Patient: sex F, age 58
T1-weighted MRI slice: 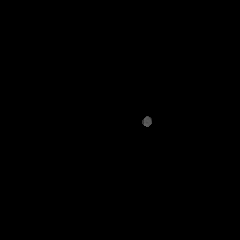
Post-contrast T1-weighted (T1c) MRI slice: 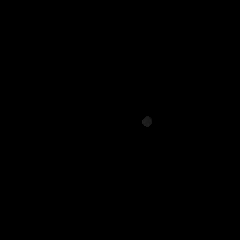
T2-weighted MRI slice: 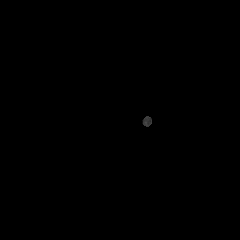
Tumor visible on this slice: no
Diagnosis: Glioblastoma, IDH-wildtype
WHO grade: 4